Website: walmart
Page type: billing-address
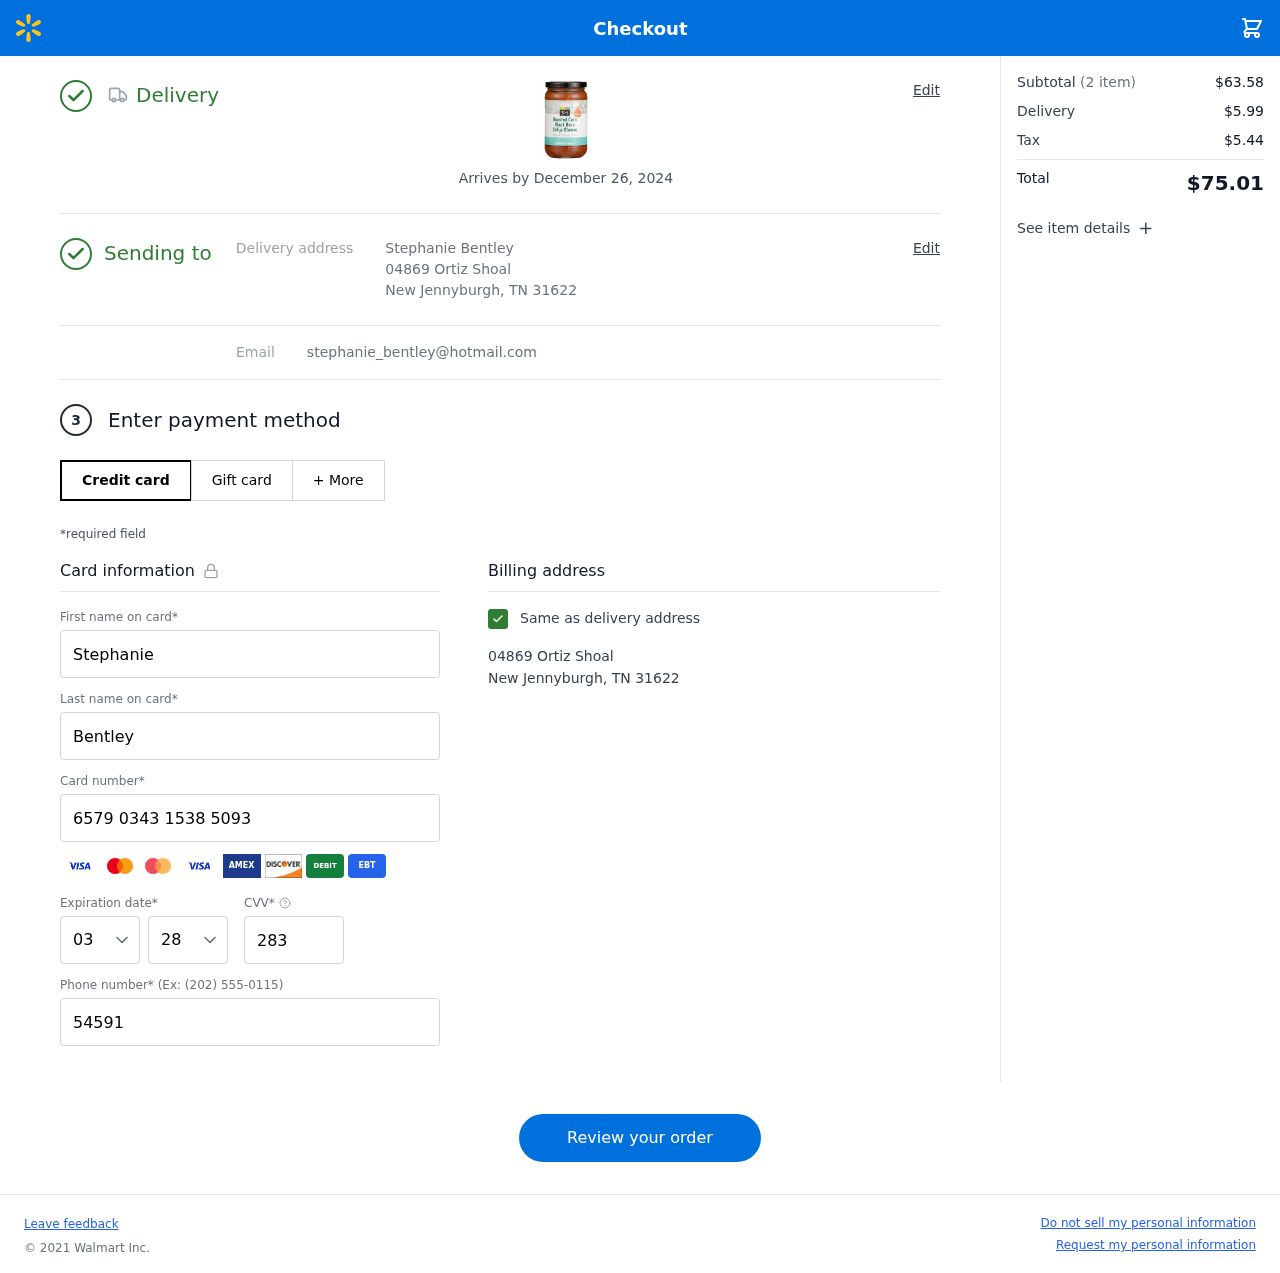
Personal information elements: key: PII_CARD_CVV
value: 283
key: PII_CARD_EXPIRY_MONTH
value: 03
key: PII_CARD_EXPIRY_YEAR
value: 28
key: PII_CARD_NUMBER
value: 6579 0343 1538 5093
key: PII_EMAIL
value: stephanie_bentley@hotmail.com
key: PII_FIRSTNAME
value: Stephanie
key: PII_FULLNAME
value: Stephanie Bentley
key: PII_LASTNAME
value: Bentley
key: PII_PHONE
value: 5459151410
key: PII_STREET
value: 04869 Ortiz Shoal
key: PII_CITY_STATE_ZIP
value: New Jennyburgh, TN 31622
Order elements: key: ORDER_DELIVERY_DATE
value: Arrives by December 26, 2024
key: ORDER_NUM_ITEMS
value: (2 item)
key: ORDER_SUBTOTAL
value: $63.58
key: ORDER_SHIPPING_COST
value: $5.99
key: ORDER_TAX
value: $5.44
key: ORDER_TOTAL
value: $75.01